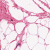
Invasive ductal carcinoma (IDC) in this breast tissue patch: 0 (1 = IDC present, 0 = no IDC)